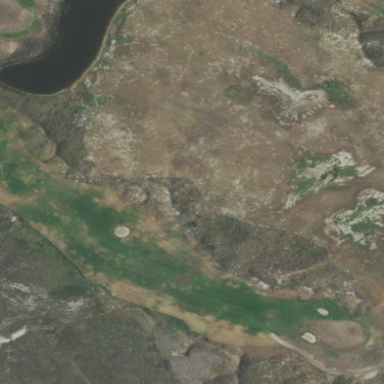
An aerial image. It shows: Golf rough area.